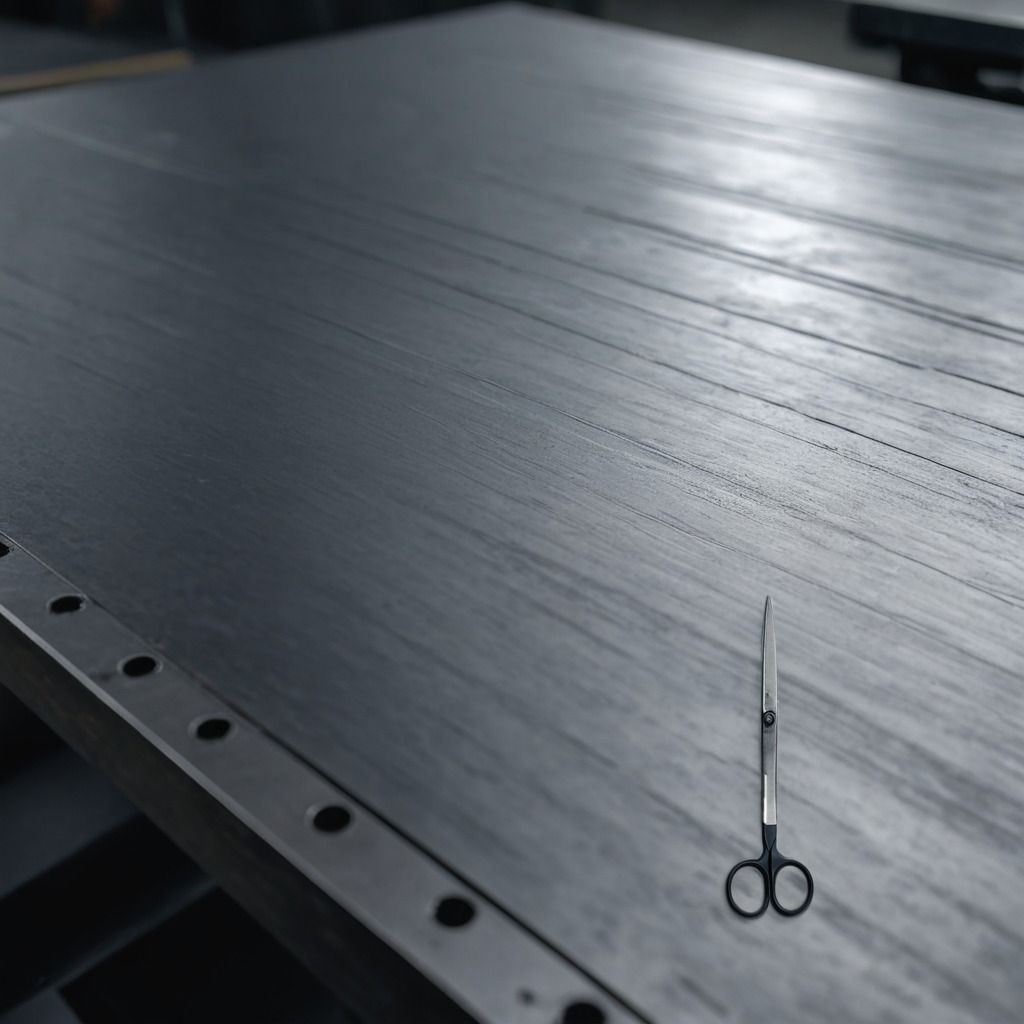
A scissor is lying on the cold steel table in a mining workshop.